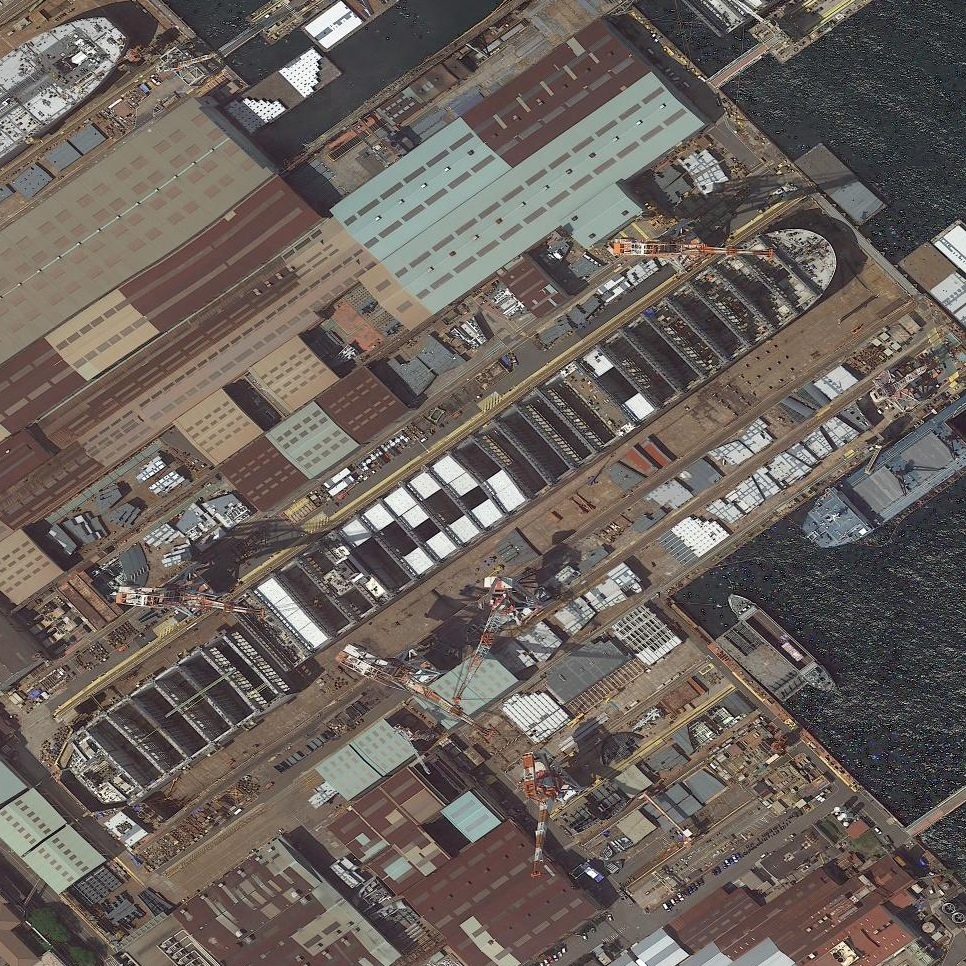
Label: civil